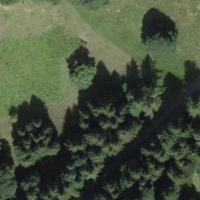
EUNIS habitat code: 44
Species observed at this site:
Caltha palustris
Equisetum telmateia
Phoenicurus ochruros
Cirsium palustre
Pinguicula vulgaris